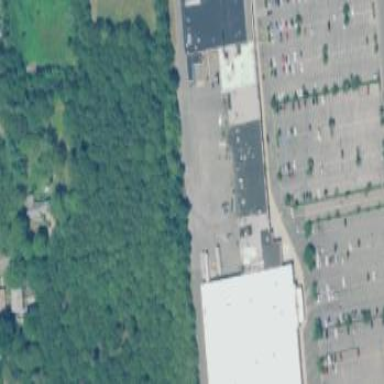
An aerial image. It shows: Retail building.